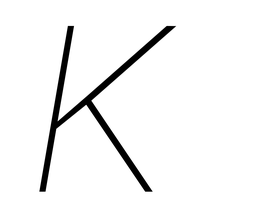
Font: Roboto-Italic_Thin_Italic